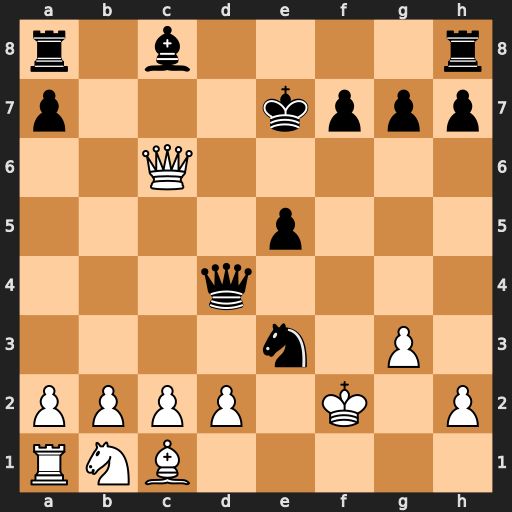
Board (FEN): r1b4r/p3kppp/2Q5/4p3/3q4/4n1P1/PPPP1K1P/RNB5
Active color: w
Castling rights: -
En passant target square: -
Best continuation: dxe3 Qb6 Qxa8